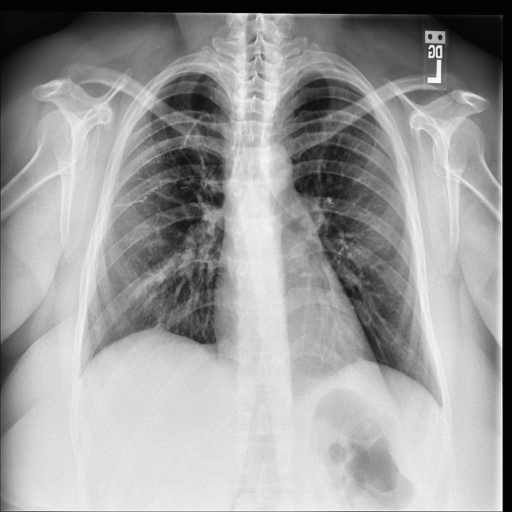
Finding: NORMAL